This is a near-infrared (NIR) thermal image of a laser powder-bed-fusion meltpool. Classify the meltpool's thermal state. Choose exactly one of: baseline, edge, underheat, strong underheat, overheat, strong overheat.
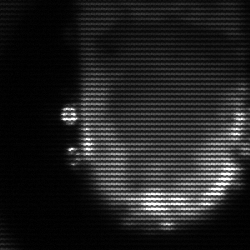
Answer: baseline